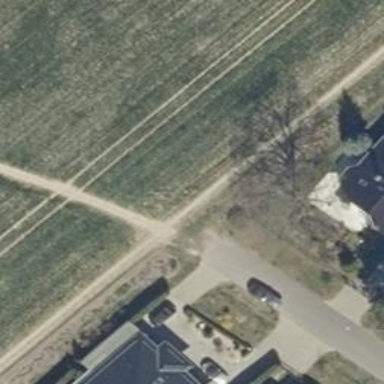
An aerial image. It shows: Grassy path.